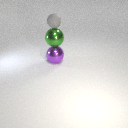
small gray rubber sphere above large purple metal sphere